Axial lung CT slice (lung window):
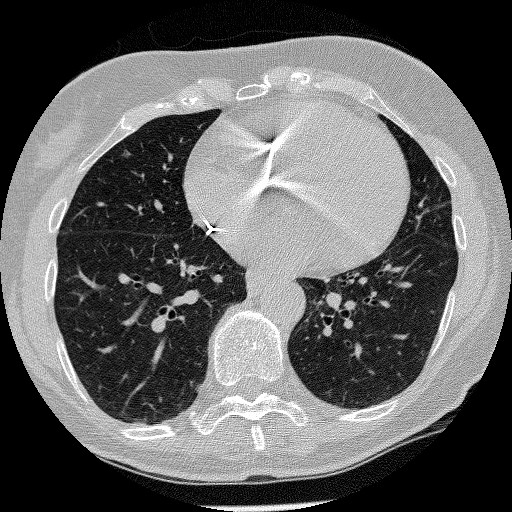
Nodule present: yes
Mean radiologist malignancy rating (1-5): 3.5